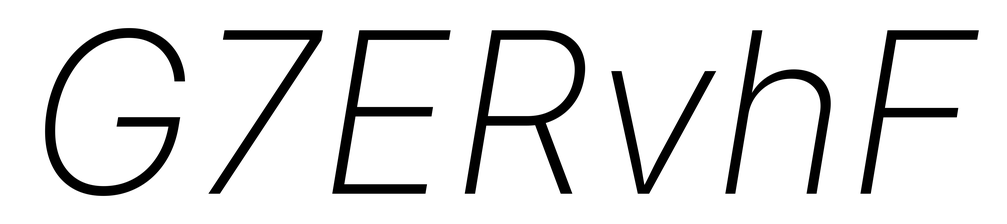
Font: Inter-Italic_ExtraLight_Italic